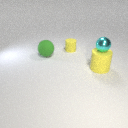
small yellow rubber cylinder behind large yellow rubber cylinder